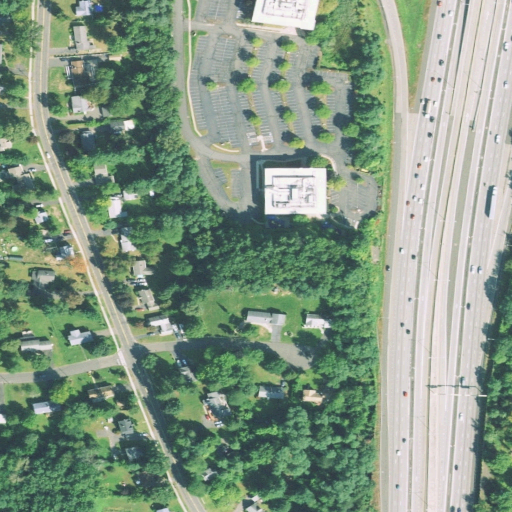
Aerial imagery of mountain in Connecticut named Cook Hill containing medium intensity development, low intensity development, high intensity development, open development, and barren land